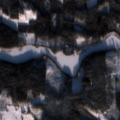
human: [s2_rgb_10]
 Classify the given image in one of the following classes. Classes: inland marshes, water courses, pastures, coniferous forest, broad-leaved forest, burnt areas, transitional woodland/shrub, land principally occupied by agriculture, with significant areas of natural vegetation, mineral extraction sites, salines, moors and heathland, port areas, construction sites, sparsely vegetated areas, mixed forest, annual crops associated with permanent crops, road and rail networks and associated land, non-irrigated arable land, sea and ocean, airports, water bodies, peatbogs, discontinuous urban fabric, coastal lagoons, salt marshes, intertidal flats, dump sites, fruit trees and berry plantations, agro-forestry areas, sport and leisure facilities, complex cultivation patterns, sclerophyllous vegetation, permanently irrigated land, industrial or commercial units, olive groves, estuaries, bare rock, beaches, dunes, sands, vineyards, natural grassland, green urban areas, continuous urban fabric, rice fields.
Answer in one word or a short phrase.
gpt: coniferous forest, transitional woodland/shrub